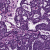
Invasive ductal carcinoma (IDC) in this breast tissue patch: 0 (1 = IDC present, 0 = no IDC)